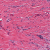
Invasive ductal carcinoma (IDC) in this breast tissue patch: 0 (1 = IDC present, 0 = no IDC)